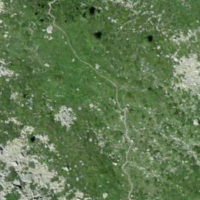
EUNIS habitat code: 31
Species observed at this site:
Geum montanum